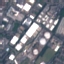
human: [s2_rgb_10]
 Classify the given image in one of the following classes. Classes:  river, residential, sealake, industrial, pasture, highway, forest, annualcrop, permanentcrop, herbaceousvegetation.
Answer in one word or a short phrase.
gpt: Industrial